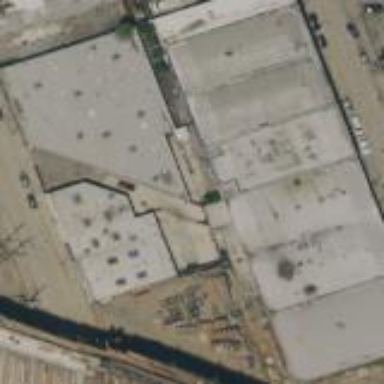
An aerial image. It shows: Industrial building.